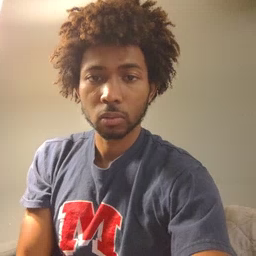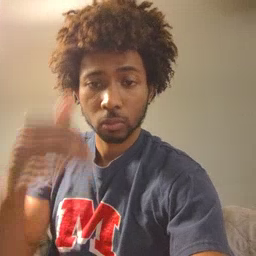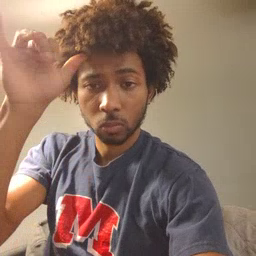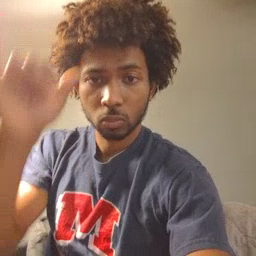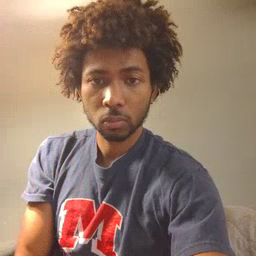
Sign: cow